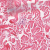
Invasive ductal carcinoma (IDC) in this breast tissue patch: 0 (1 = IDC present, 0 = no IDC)